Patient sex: M
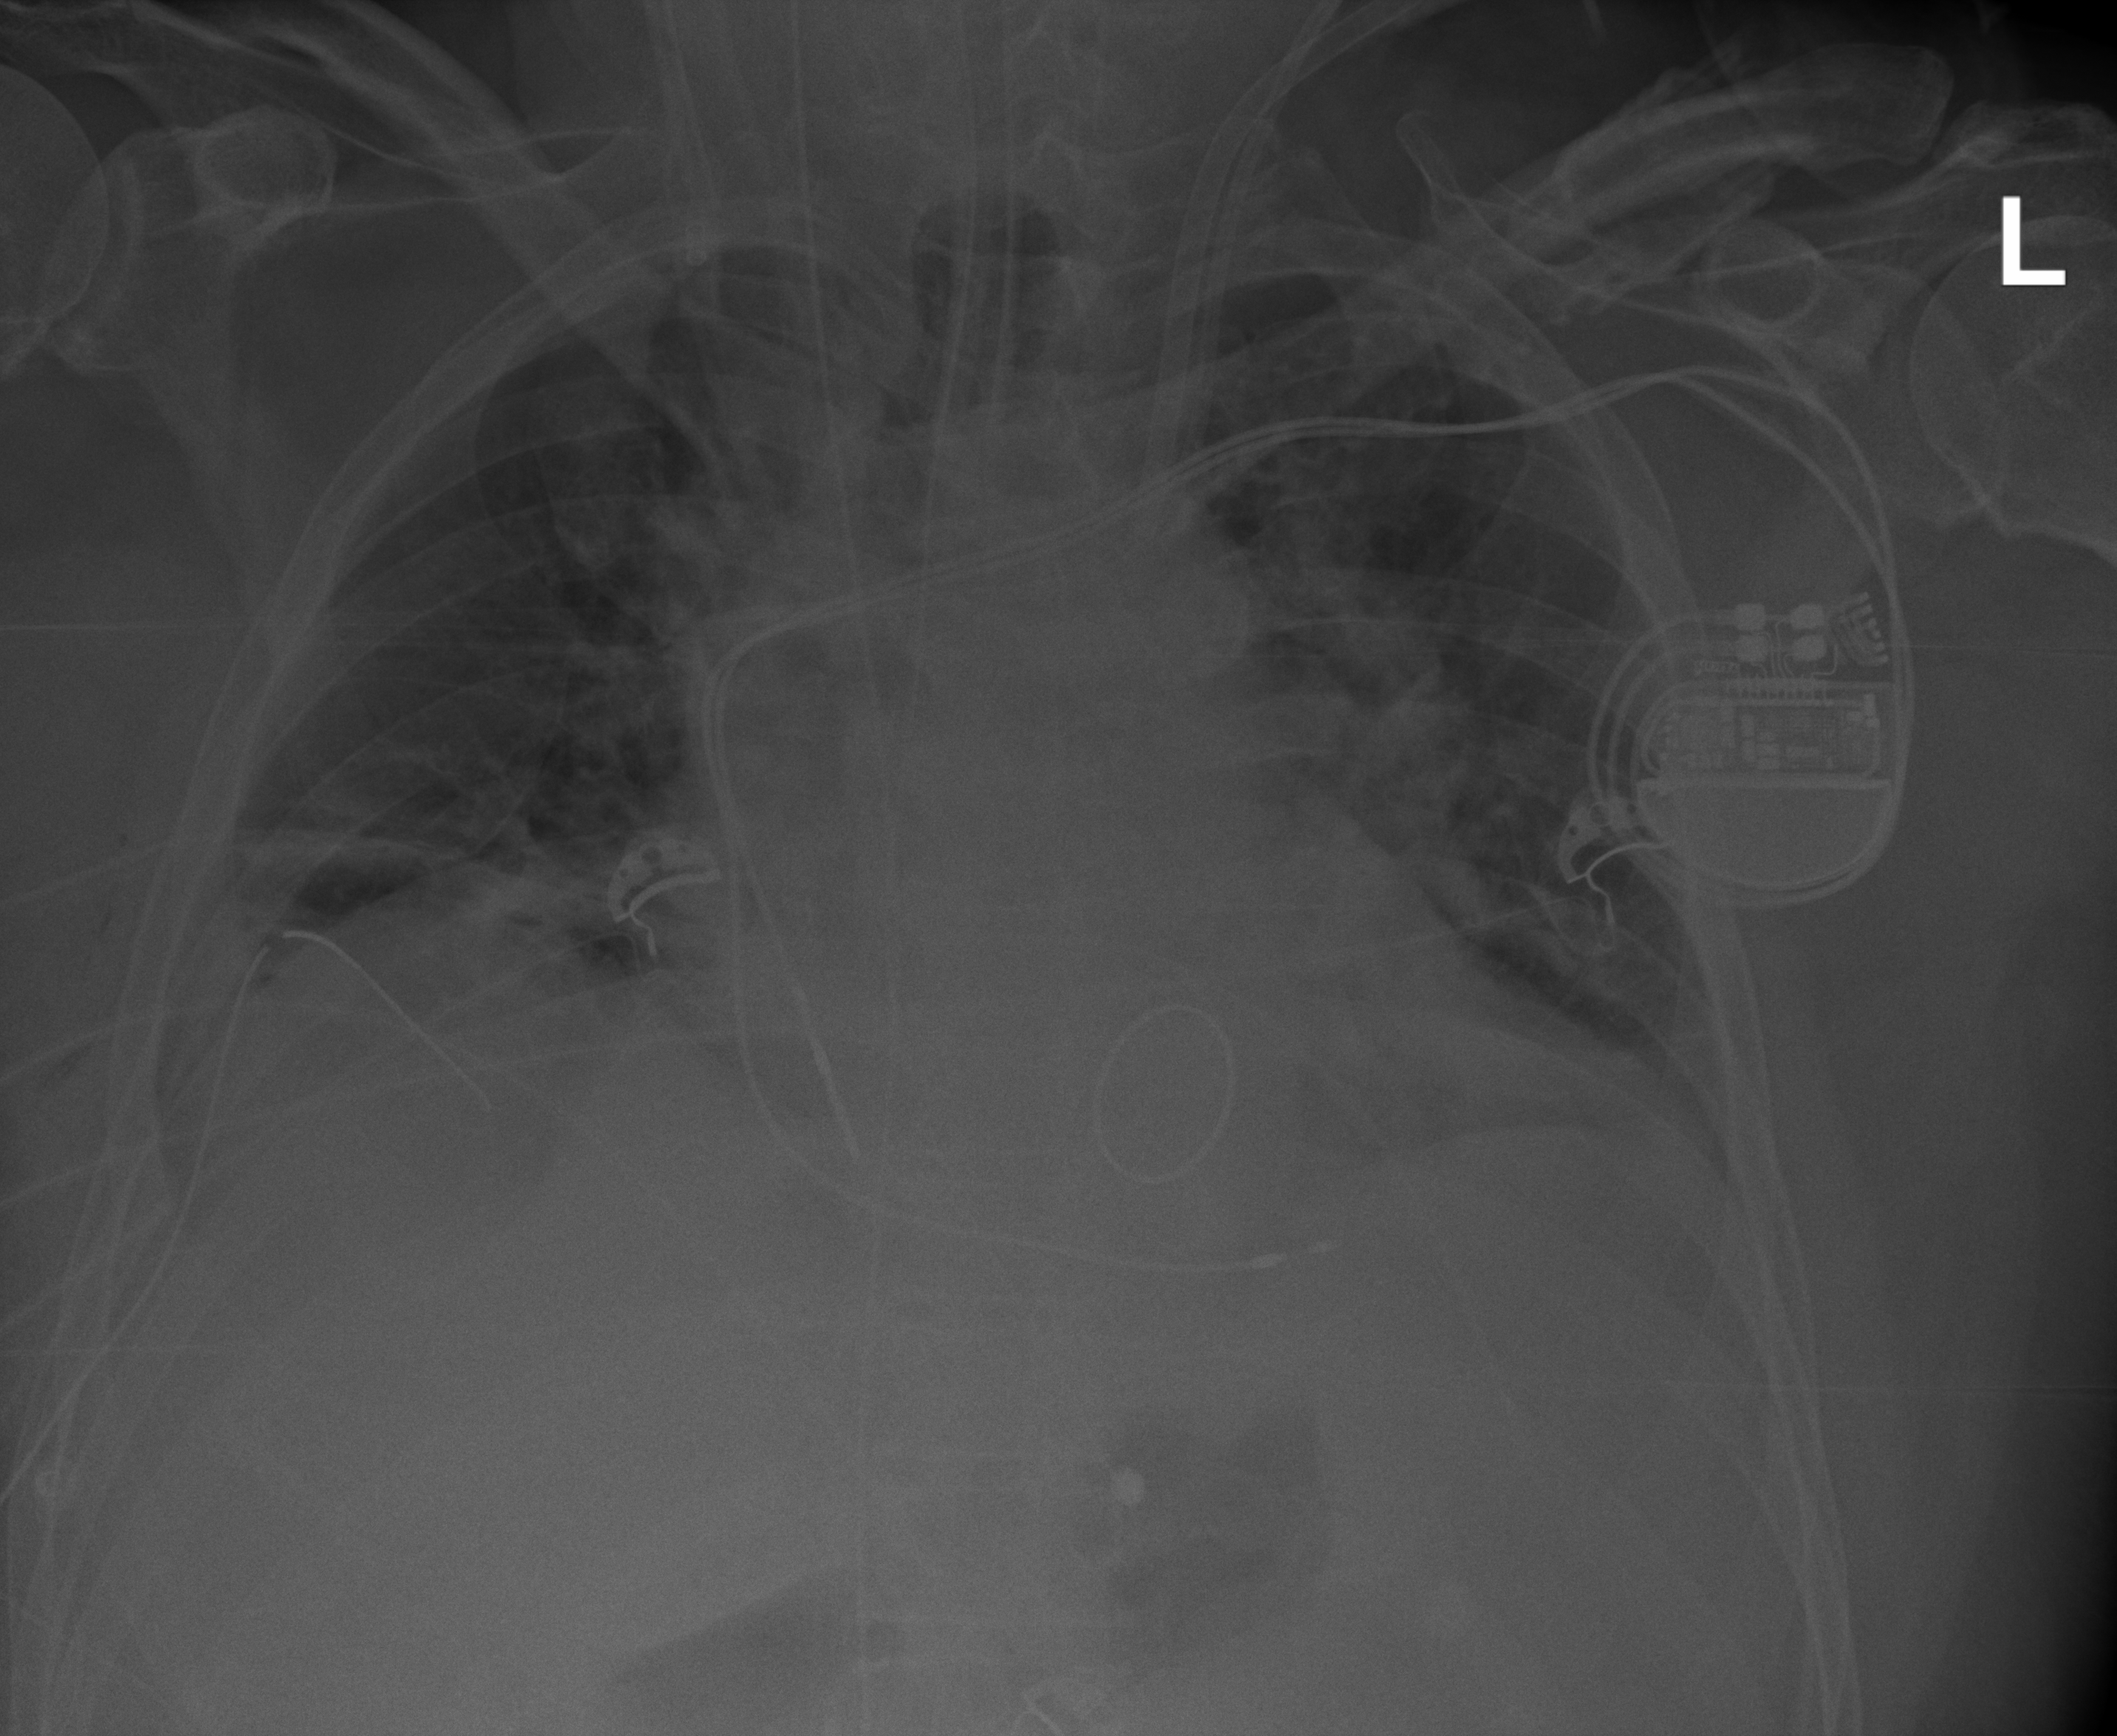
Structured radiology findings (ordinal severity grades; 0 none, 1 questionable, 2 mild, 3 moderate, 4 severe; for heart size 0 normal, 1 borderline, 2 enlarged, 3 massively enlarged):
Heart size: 2
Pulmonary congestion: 2
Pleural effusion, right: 2
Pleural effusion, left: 2
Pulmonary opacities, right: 2
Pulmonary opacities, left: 2
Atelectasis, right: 2
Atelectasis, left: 2